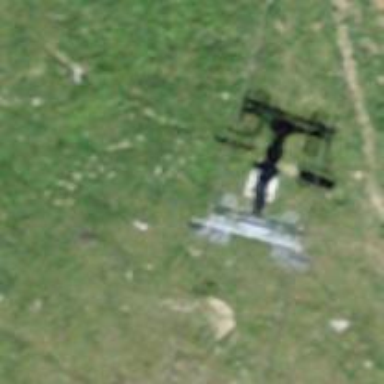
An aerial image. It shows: Pylon for aerialway.